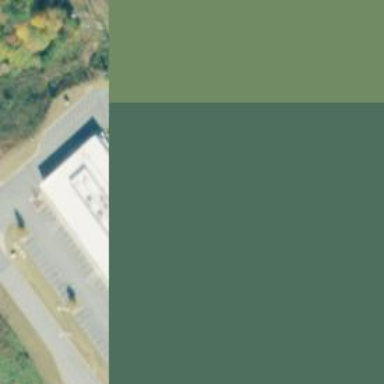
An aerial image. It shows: Office building.